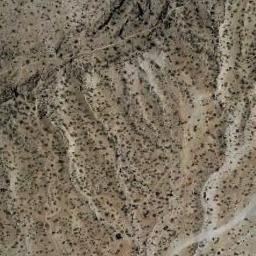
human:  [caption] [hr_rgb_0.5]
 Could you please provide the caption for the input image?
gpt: Chaparral is evenly distributed on the steep slopes of the desert and there are several winding paths in the sand .

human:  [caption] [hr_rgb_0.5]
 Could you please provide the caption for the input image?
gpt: The chaparral is in the bare land .

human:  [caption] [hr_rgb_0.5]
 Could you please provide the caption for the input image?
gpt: There are two trees in this desert .

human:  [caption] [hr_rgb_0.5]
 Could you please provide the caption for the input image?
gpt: A lot of dense small chaparrals grow in the desert and the dry river channels beside .

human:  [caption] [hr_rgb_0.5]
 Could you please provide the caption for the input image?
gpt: The chaparral is scattered and sparse .